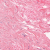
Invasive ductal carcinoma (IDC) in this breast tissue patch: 0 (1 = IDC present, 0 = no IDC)